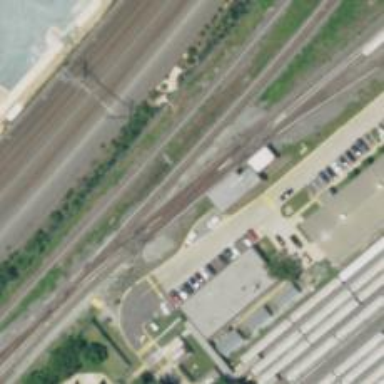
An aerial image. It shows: Electrified rail service yard.